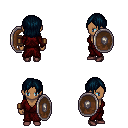
a pixel art fantasy rpg character, female body template, human, dark skin, red robe, red pants, raven long bangs hairstyle, leather bracers, maroon shoes, shield, four views (front, back, left, right), 2x2 character sprite sheet, small pixel art, hard edges, no anti-aliasing